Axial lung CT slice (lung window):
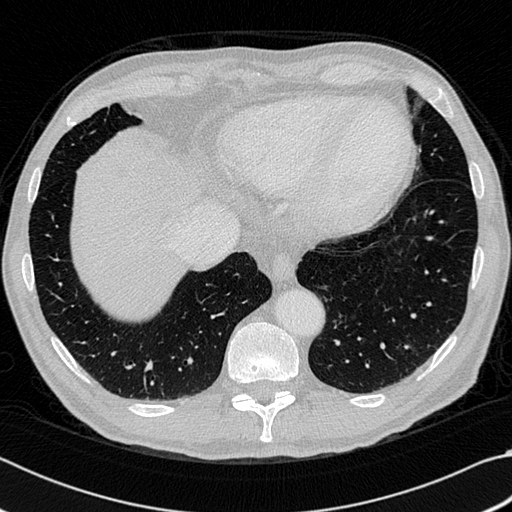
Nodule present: no